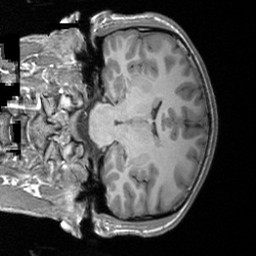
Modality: T1w
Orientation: coronal
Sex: male
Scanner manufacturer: siemens
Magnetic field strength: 3 T
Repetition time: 1.9 s
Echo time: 0.00226 s